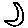
Label: moon